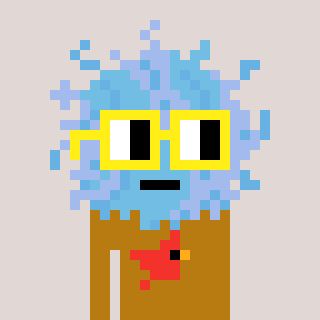
a pixel art character with square yellow glasses, a lint-shaped head and a gold-colored body on a warm background